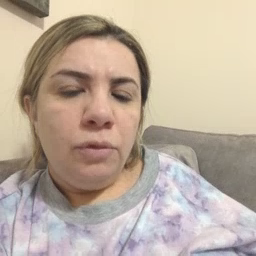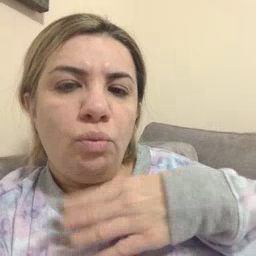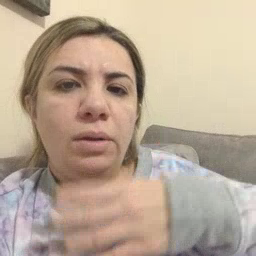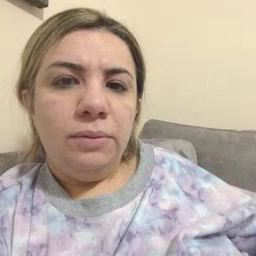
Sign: white